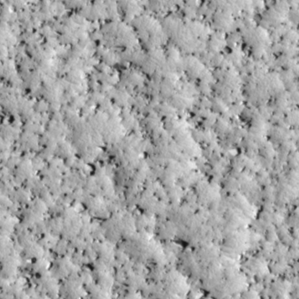
Label: non_frost